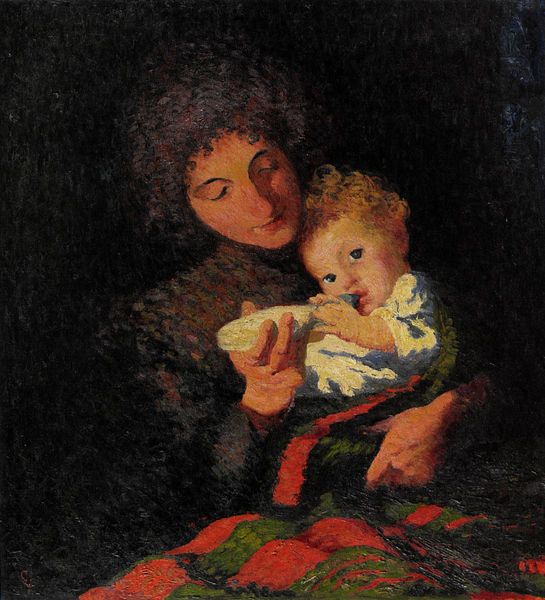
Titel: Mutter und Kind mit der Flasche (Annetta und Alberto)
Künstler: Giovanni Giacometti
Standort: Winterthur
Institution: Stiftung für Kunst, Kultur und Geschichte
Schlagwörter: blau, dunkel, gemälde, hand, kopf, schatten, weiß, grün, impressionismus, bunt, finger, frau, grau, haar, hell, kleid, licht, mund, nase, schwarz, blick, rot, beige, expressionismus, haube, malerei, blond, flasche, hemd, jung, trinken, arm, augen, bluse, gesicht, halten, inkarnat, bildnis, hände, portrait, porträt, öl, haare, decke, kind, mutter, frontal, lippen, locken, rosa, lächeln, farbig, ruhig, liebe, violett, baby, ölgemälde, streifen, lider, umarmen, stillen, füttern, geben, milch, milchflasche, lockig, portait, mutter und kind, fläschchen, schoss, kraushaar, hunger, block, säugling, liebevoll, zärtlich, händchen, fürsorge, nähren, mutterliebe, säugen, händer, giacometti, gemlde, cker, mutterschaft, nuckeln, annetta, flasche geben, pointellismus, lockeb, fürsorglich, mütterlich, aufmerksam, mutter frau, #frau, blondes kind, nuckelfasche, fürsorg